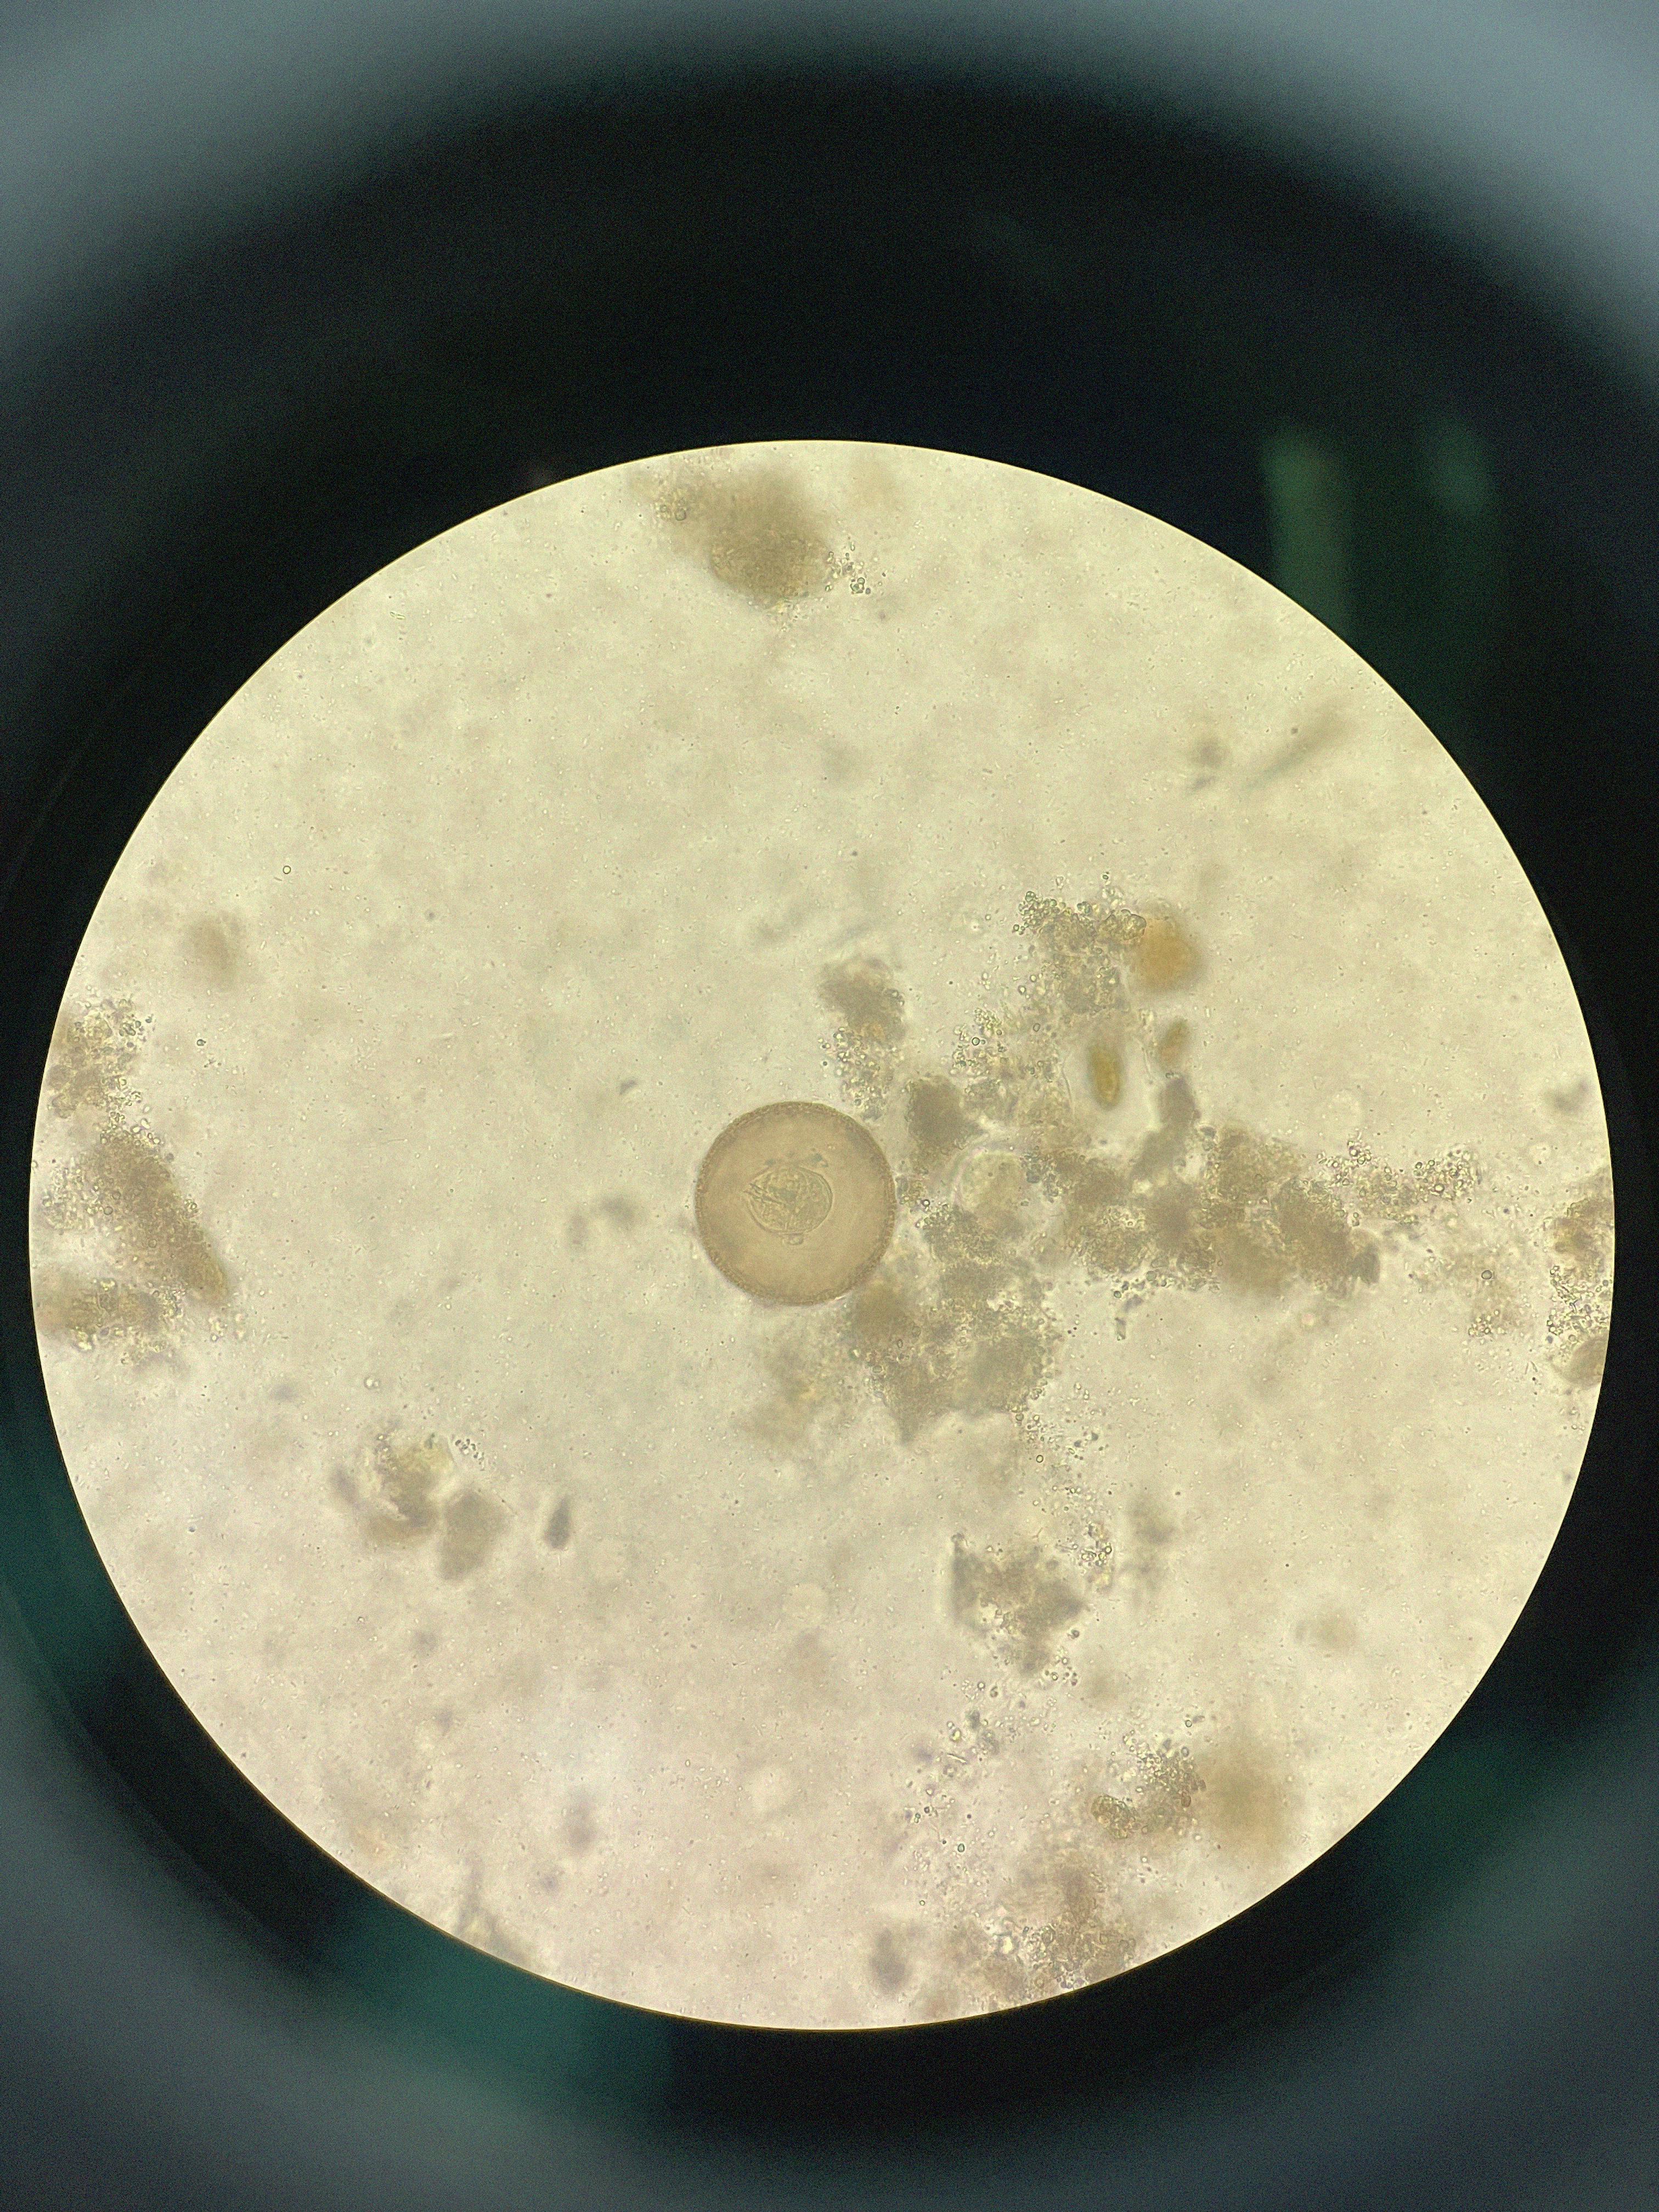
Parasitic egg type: Hymenolepis diminuta